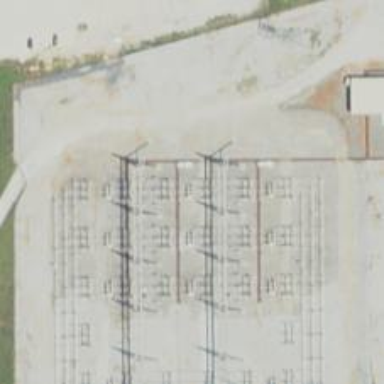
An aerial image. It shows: Switch used for power control.